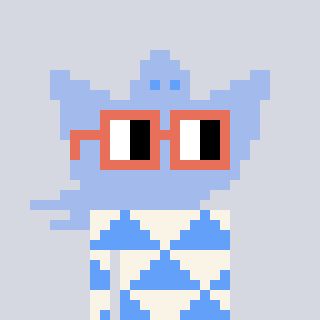
a pixel art character with square orange glasses, a ghost-B-shaped head and a blue-colored body on a cool background